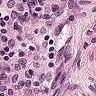
Metastatic tissue present: no